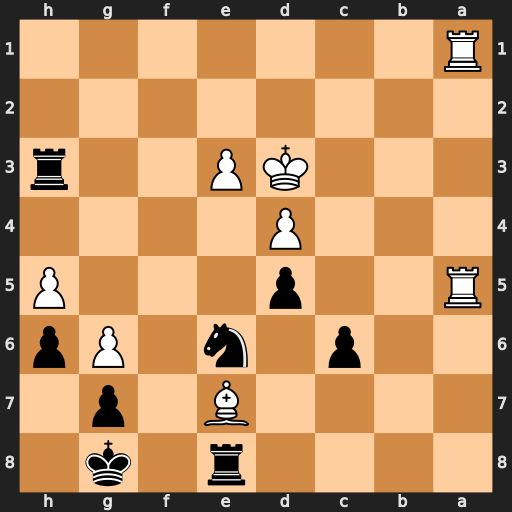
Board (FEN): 4r1k1/4B1p1/2p1n1Pp/R2p3P/3P4/3KP2r/8/R7
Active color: b
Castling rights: -
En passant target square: -
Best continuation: Rxe7 Ra8+ Nf8